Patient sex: F
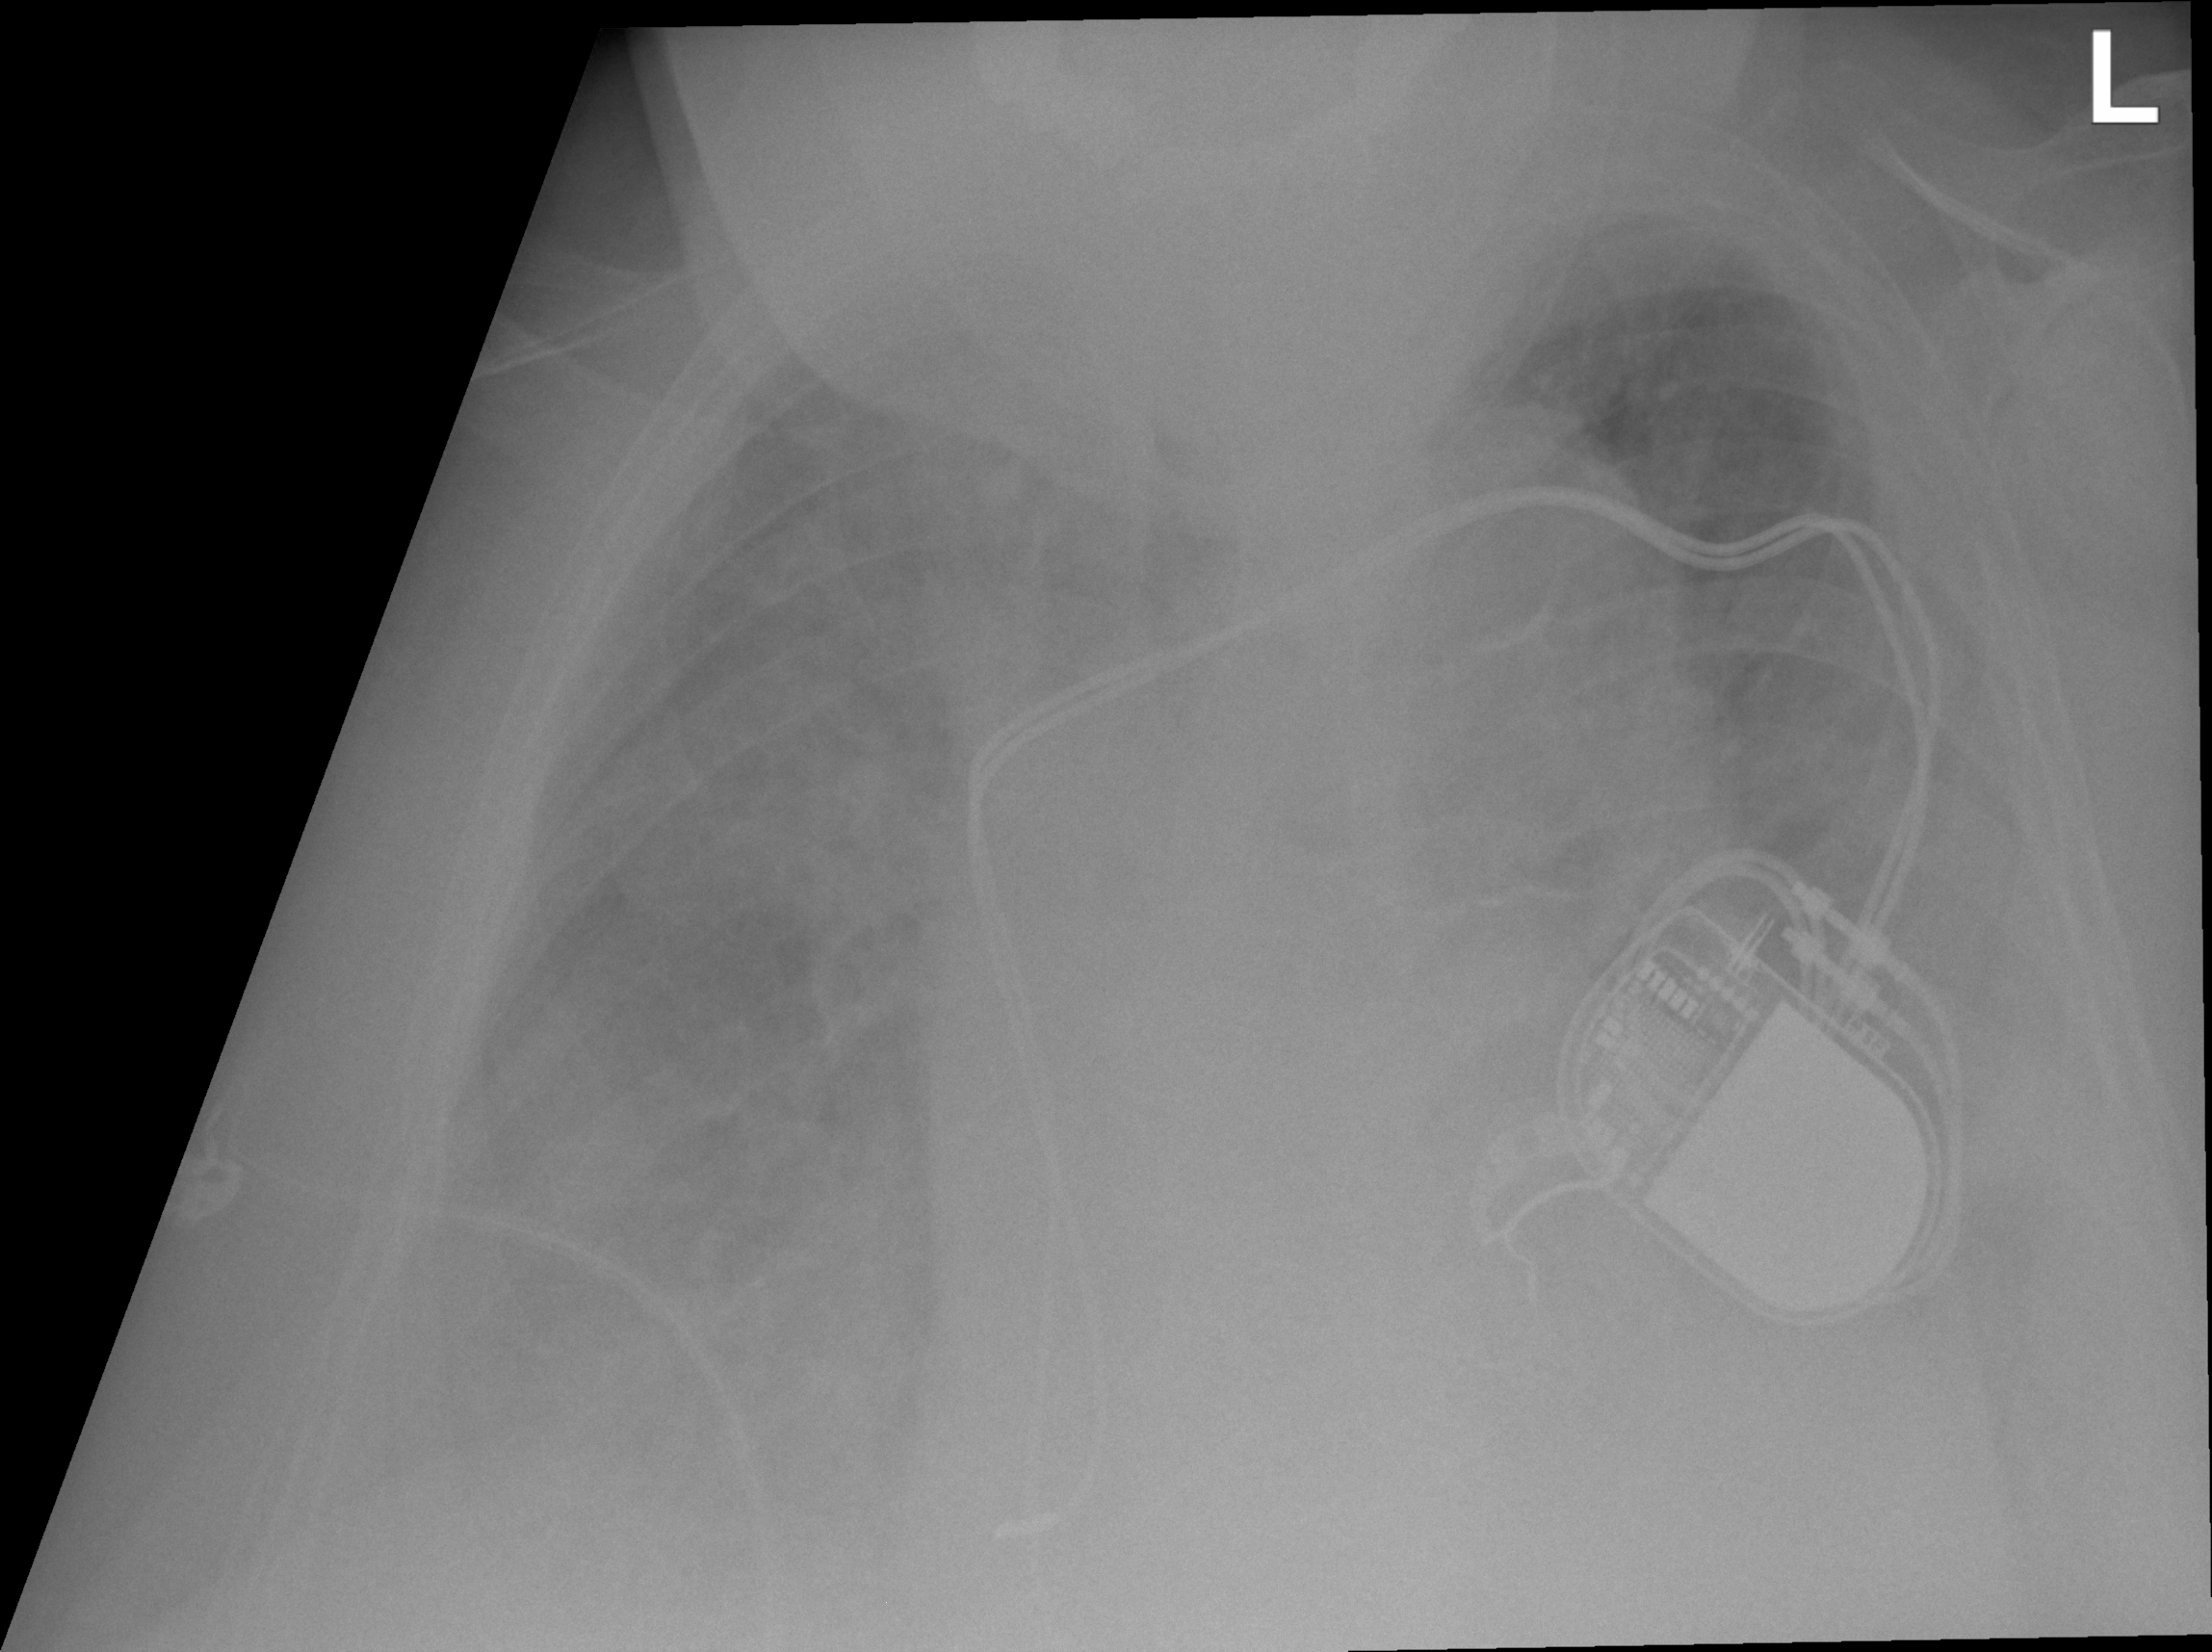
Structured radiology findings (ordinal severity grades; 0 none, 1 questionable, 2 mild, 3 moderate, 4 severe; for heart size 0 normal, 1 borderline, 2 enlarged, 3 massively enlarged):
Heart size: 2
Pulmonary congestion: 0
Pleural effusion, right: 0
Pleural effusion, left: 3
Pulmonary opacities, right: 4
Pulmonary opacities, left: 3
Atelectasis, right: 3
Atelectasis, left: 2